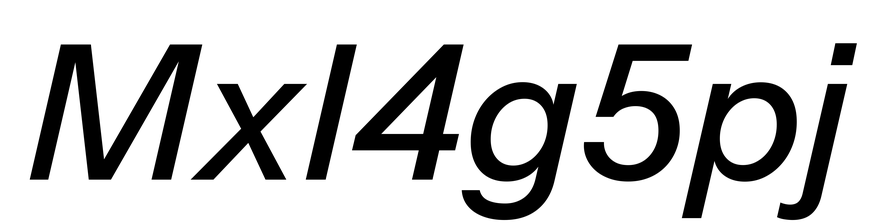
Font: InstrumentSans-Italic_Medium_Italic